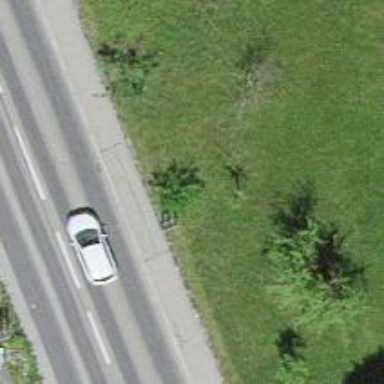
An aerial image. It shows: Bus stop along the road.